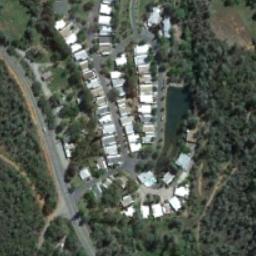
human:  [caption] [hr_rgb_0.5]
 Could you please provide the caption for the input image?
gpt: The mobile home park with some dense white mobile homes is surrounded by a forest .

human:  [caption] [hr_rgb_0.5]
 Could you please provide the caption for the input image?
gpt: There are moving homes in this rectangular area .

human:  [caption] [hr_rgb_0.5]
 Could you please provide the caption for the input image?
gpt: The mobile home park is next to some trees .

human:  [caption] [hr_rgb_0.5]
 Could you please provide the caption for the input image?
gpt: Many trees are in the mobile home park .

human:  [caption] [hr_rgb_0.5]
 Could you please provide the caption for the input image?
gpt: There are many buildings in the mobile home park beside a lake and a forest .